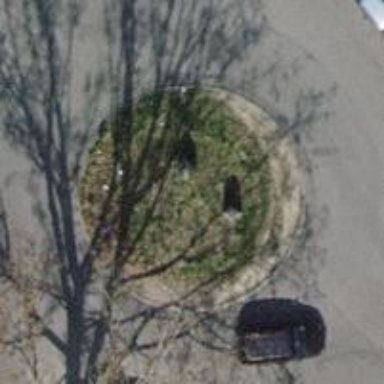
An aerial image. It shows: Residential road with asphalt surface leading up to roundabout.